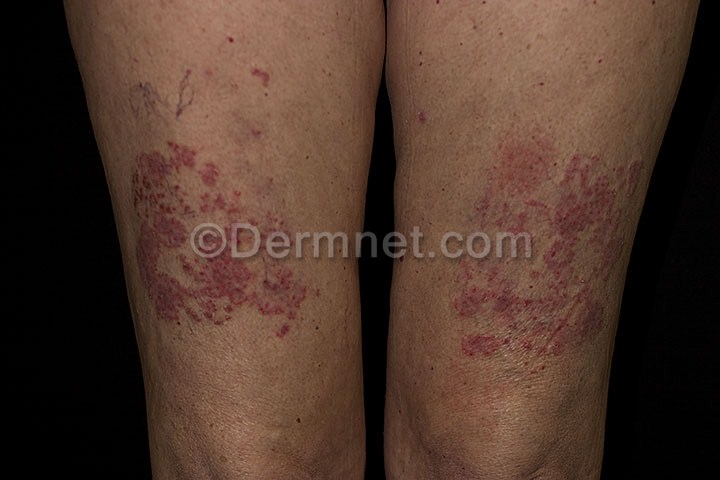
Disease: Psoriasis pictures Lichen Planus and related diseases